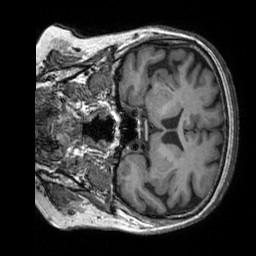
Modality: T1w
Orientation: coronal
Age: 67
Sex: female
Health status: healthy
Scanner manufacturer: siemens
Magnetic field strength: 3 T
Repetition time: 2.3 s
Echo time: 0.00303 s